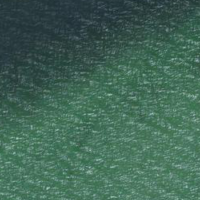
EUNIS habitat code: 14
Species observed at this site:
Gavia arctica